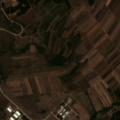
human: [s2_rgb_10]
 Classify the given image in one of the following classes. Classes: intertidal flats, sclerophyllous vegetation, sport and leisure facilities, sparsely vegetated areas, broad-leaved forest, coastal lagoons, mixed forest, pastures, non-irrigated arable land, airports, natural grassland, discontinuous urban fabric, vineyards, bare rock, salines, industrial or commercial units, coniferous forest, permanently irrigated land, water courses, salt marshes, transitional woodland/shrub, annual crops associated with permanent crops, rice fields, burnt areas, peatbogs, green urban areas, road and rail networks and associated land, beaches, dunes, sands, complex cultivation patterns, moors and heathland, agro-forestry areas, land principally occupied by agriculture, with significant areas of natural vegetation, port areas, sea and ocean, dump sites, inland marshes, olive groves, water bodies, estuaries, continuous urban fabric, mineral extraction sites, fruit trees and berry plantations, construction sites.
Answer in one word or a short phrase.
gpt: sport and leisure facilities, non-irrigated arable land, pastures, land principally occupied by agriculture, with significant areas of natural vegetation, broad-leaved forest